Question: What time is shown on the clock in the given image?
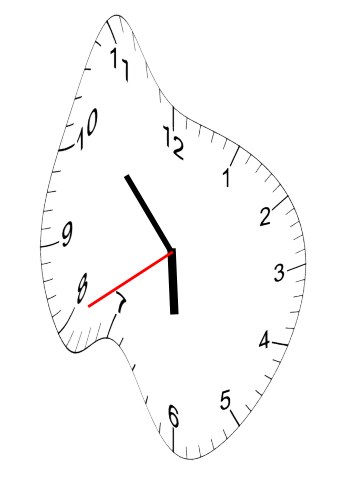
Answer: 05:52:40